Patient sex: M
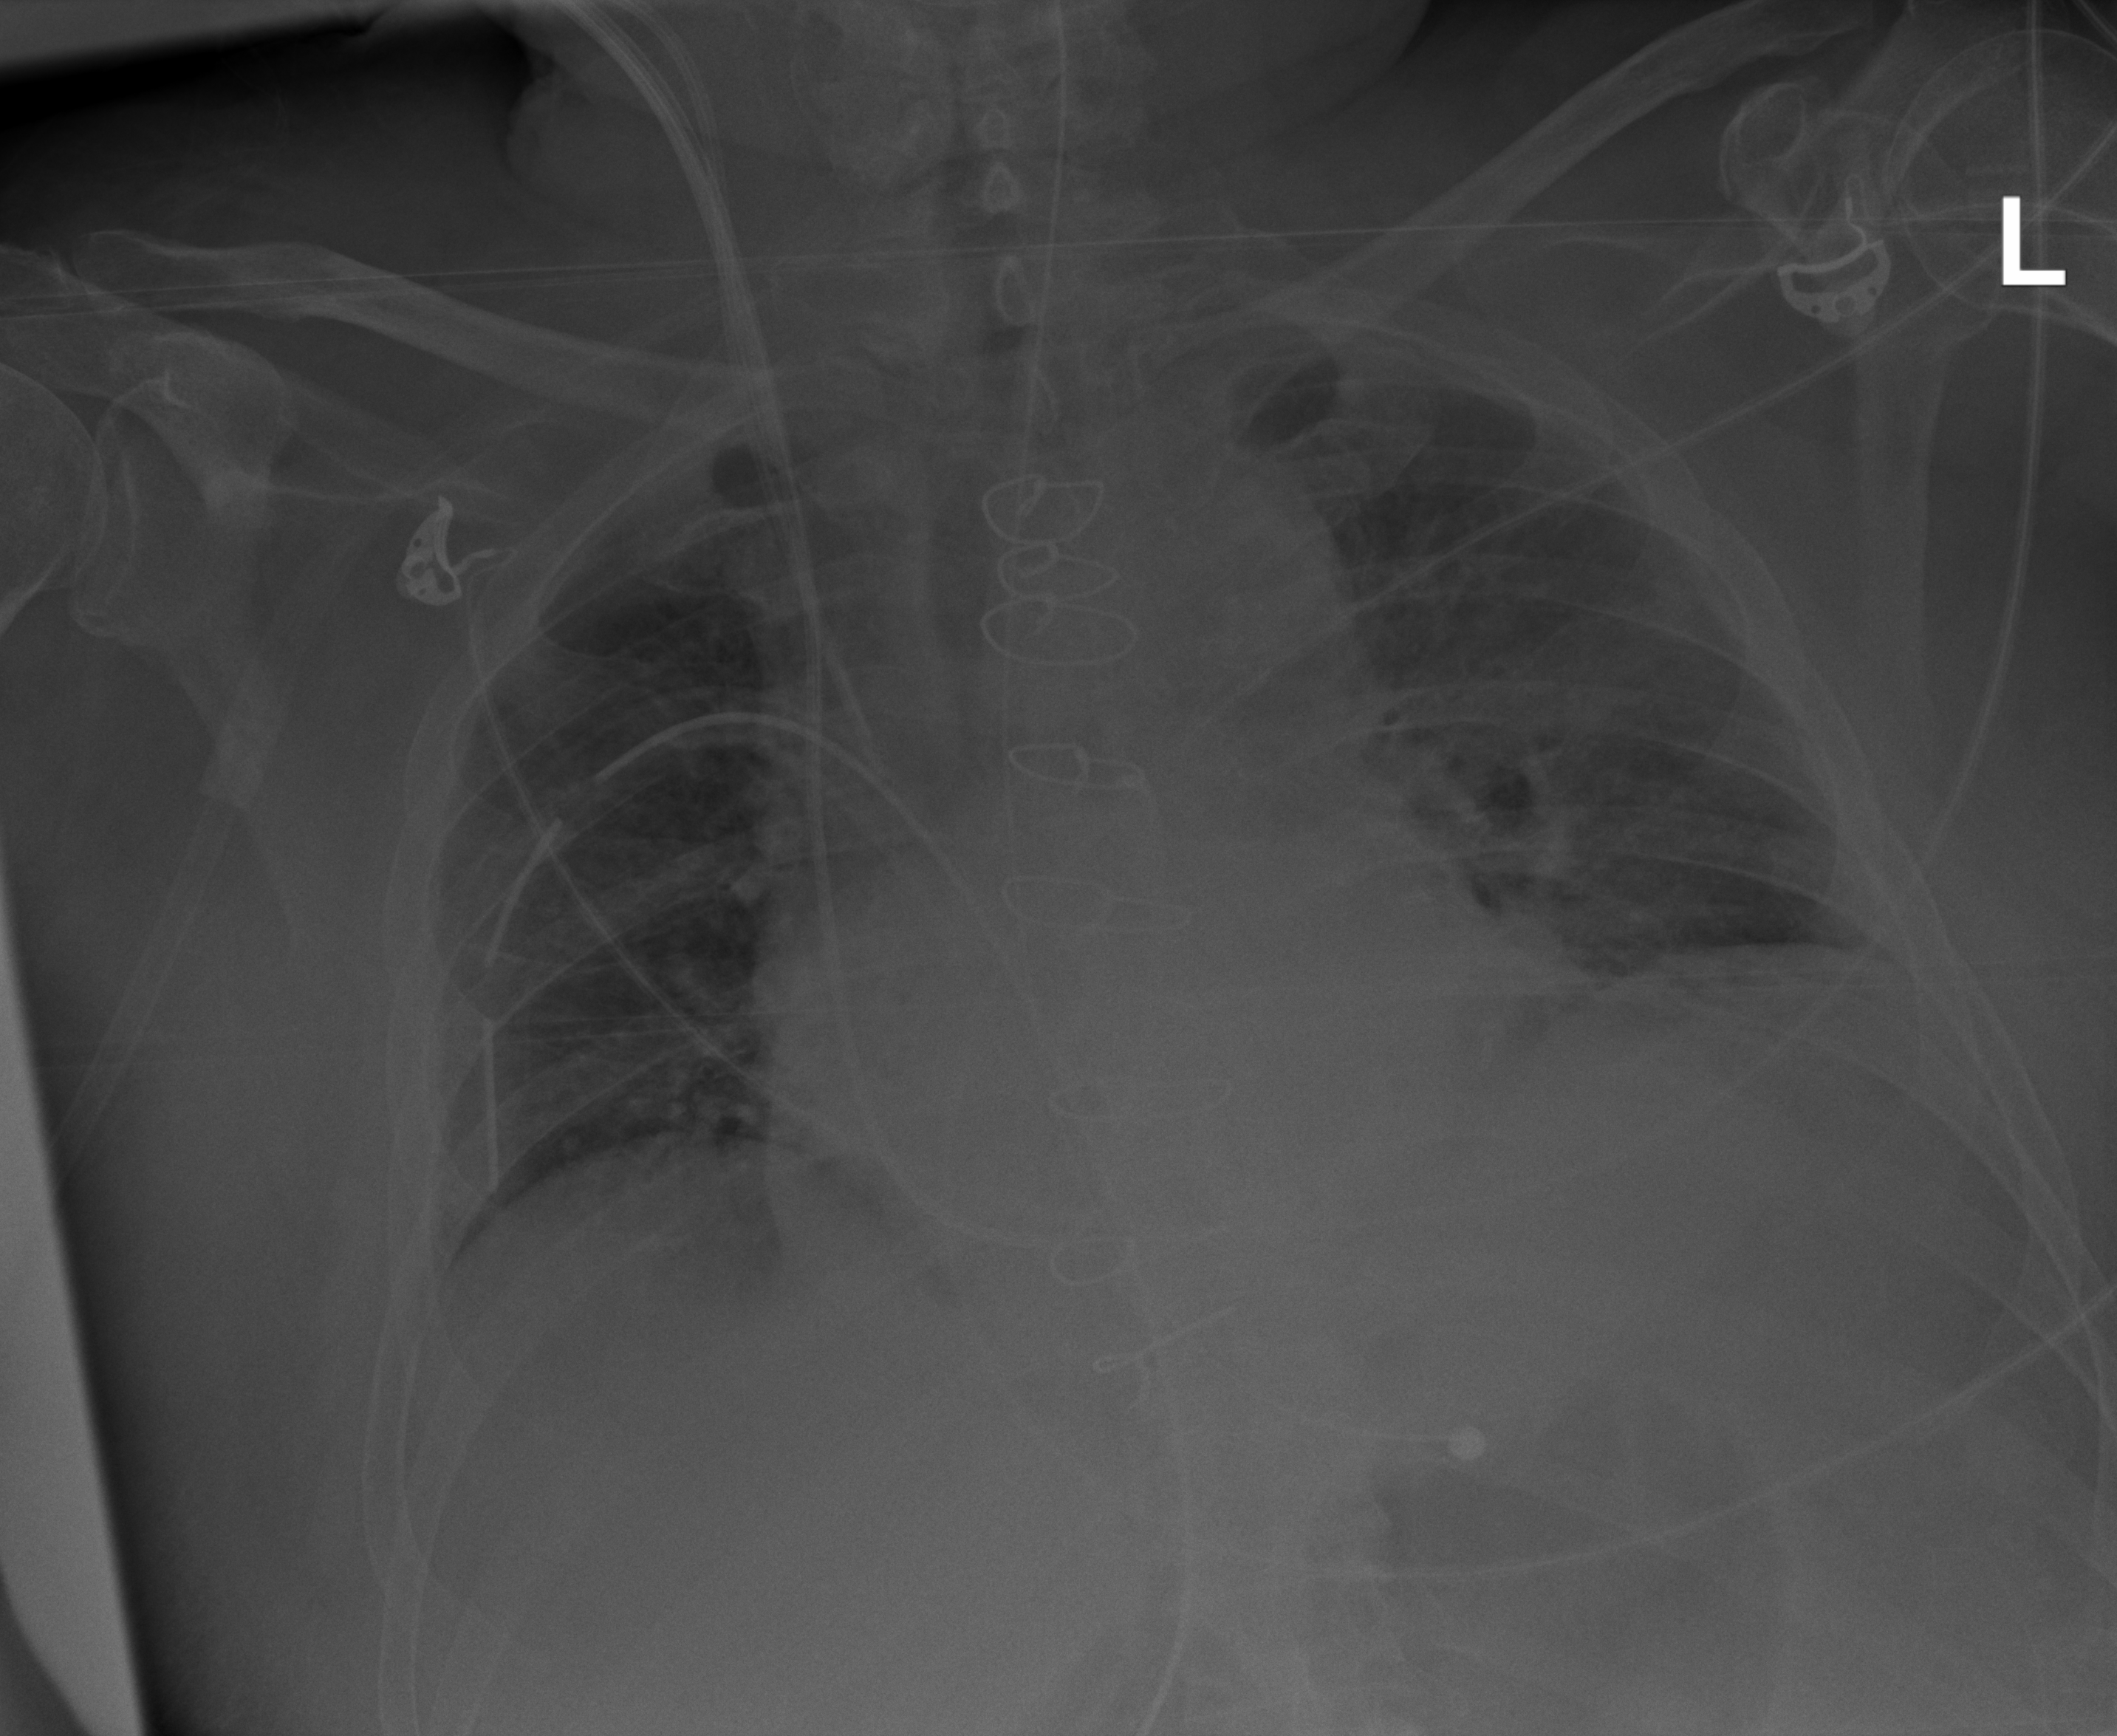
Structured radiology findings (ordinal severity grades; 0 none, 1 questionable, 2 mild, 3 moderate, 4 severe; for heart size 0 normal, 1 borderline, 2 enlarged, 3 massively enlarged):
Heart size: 2
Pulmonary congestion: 1
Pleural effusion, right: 0
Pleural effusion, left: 0
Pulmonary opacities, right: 0
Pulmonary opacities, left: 0
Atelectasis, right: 0
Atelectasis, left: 2